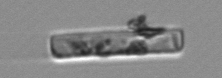
Label: Guinardia_delicatula